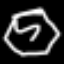
Label: octagon